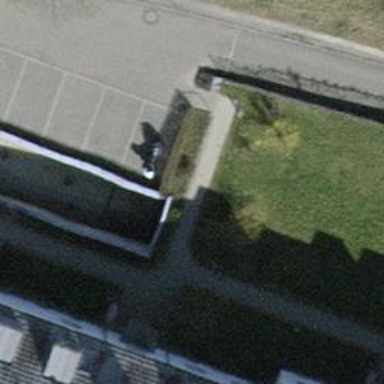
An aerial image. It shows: Parking area.